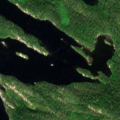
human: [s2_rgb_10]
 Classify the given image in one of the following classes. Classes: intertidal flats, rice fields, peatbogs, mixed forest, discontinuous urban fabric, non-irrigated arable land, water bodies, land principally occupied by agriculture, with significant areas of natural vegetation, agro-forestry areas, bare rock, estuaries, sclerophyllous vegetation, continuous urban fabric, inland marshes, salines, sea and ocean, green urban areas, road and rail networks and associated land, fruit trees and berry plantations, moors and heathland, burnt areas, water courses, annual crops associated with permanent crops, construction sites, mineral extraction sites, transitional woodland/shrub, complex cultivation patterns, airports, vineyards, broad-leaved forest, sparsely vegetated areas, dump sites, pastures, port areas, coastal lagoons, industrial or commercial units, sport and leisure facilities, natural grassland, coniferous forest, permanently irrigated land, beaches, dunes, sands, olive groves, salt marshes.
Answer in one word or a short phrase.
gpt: coniferous forest, water bodies